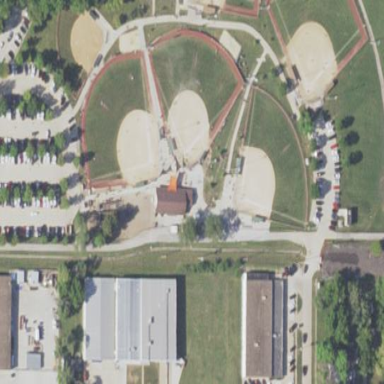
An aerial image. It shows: Softball pitch for leisure land activities.